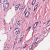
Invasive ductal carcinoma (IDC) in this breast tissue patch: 1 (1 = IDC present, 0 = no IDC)